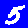
Digit: 5